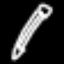
Label: pencil